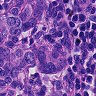
Metastatic tissue present: yes